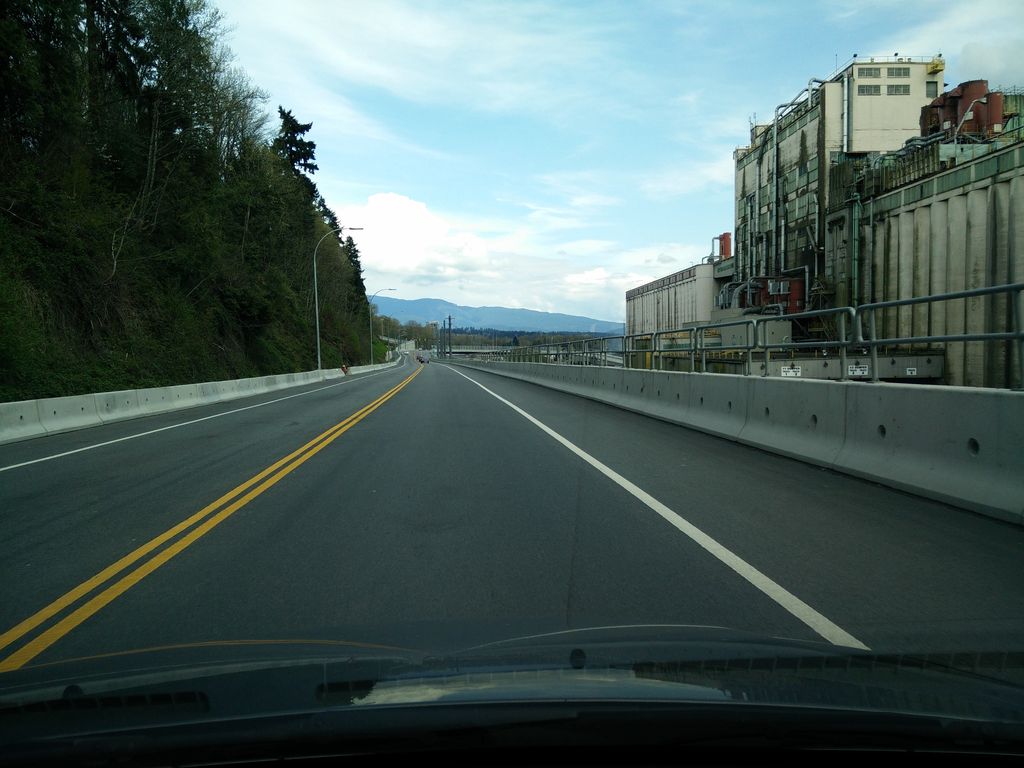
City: vancouver